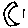
Label: moon